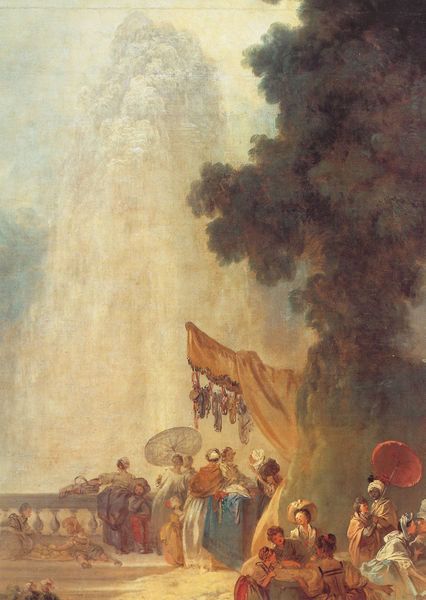
Titel: Der Jahrmarkt in Saint-Cloud
Künstler: Jean - Honoré Fragonard
Institution: Paris, Banque de France
Schlagwörter: baum, gemälde, himmel, wasser, wolken, frauen, landschaft, damen, frau, hut, kleider, schmuck, dach, dame, park, schirm, sonnenschirm, gesellschaft, haube, hochformat, rock, schauen, vorhang, hügel, brüstung, realismus, kind, personen, wasserfall, kinder, dutt, laden, platz, geländer, schauspiel, verkauf, orient, schirme, stand, verkaufsstand, spritzen, fontäne, mohr, orientalismus, turban, sonnenschirme, landchaft, basar, geysir, gels, geisir